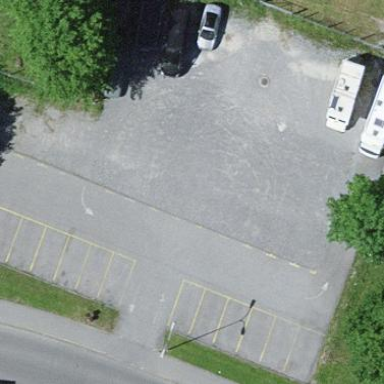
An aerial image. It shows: Parking area with surface.